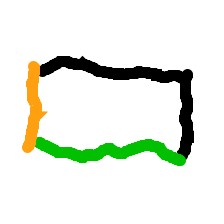
Shape: rectangle